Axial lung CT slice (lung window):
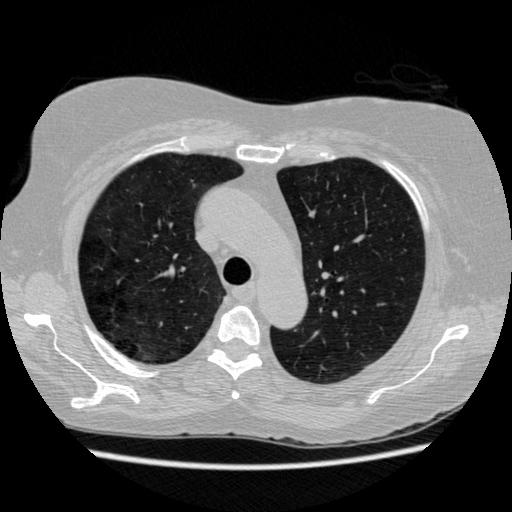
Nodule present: no